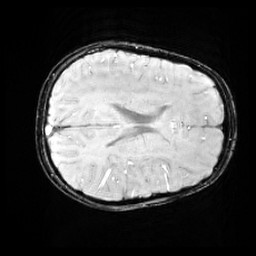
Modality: SWI
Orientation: axial
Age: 9
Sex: female
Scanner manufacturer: siemens
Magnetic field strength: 3 T
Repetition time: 0.027 s
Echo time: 0.02 s